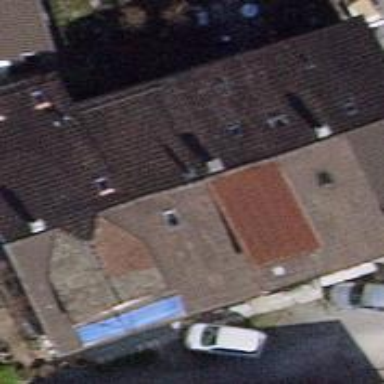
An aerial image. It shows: Terrace building with gabled roof.